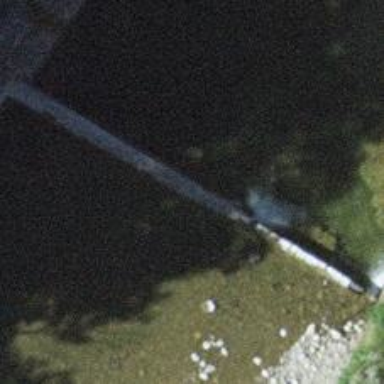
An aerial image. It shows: Weir along the waterway.